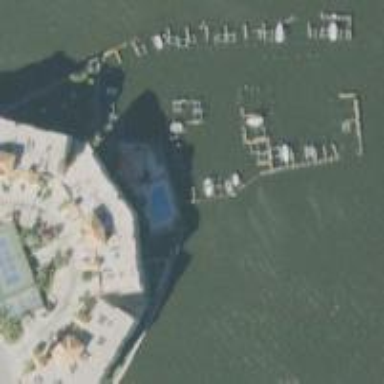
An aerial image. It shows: Man-made pier.